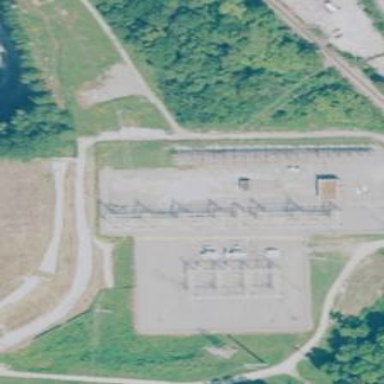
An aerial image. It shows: There is distribution substation enclosed by fence.